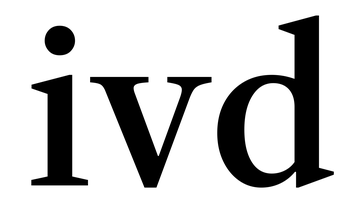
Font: LibreCaslonText_Medium